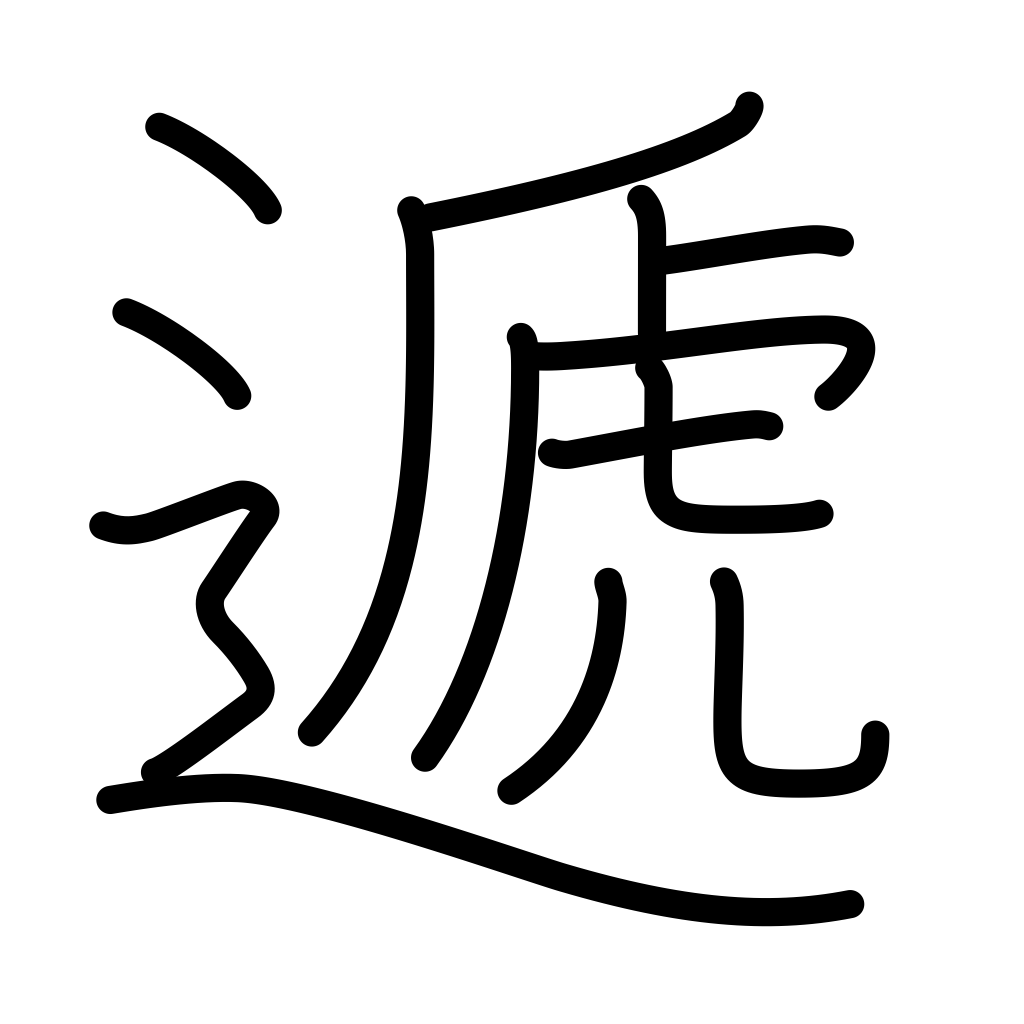
Meaning: hand over, deliver, substitute